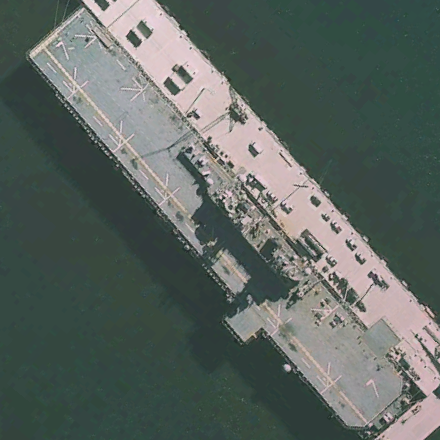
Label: Wasp-class_assault_ship